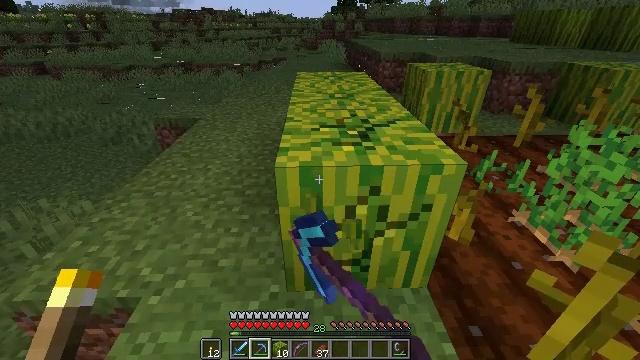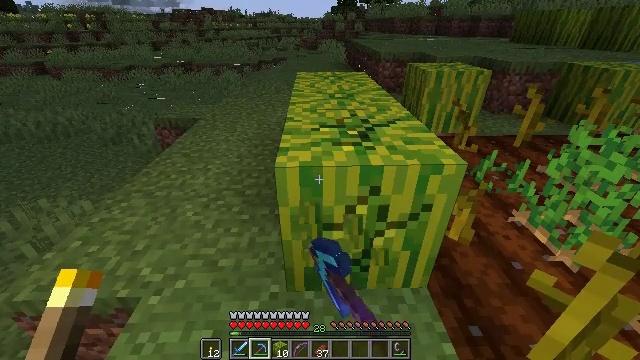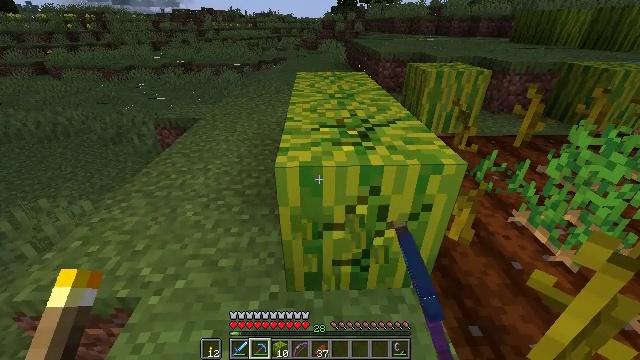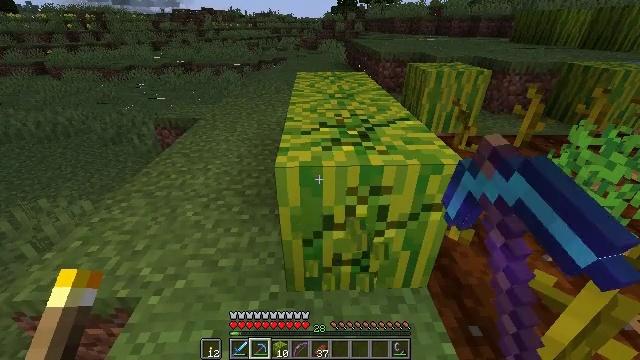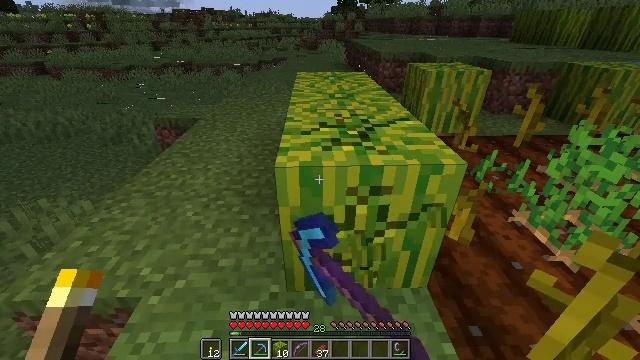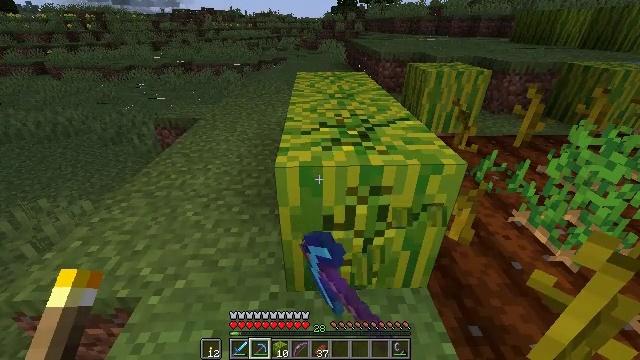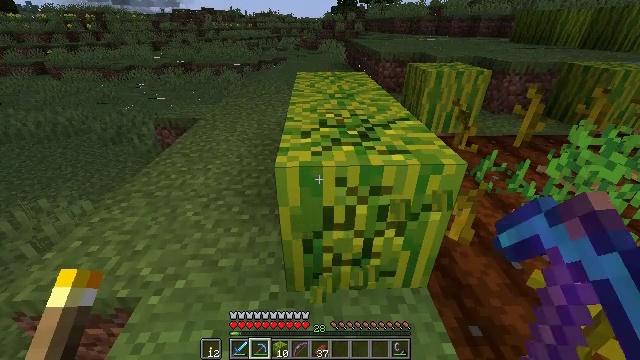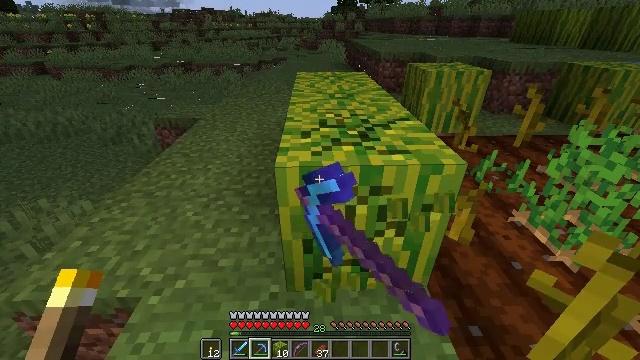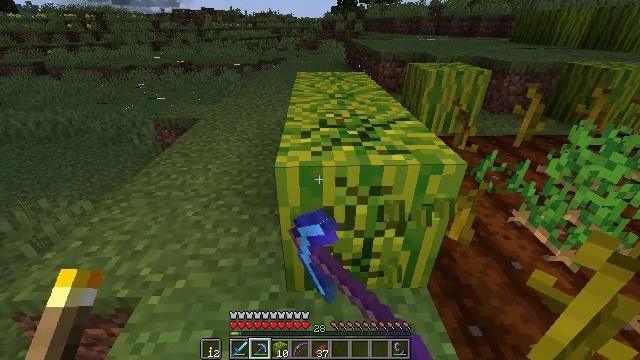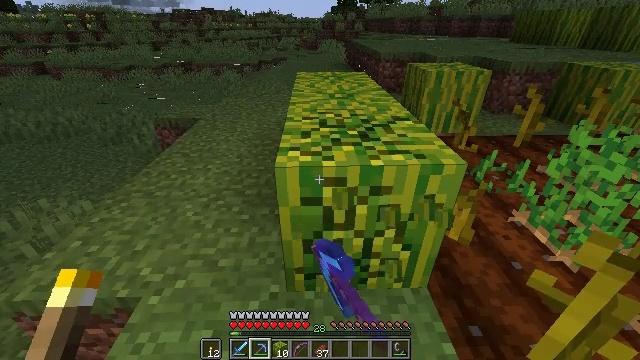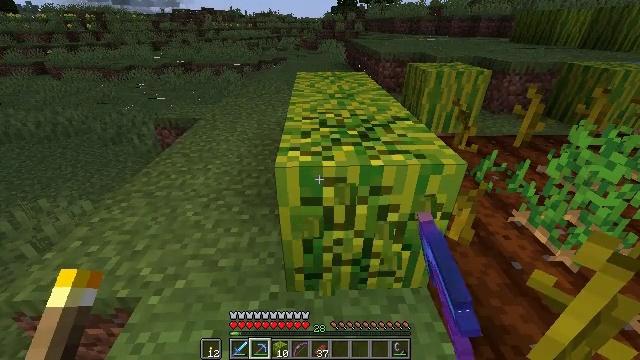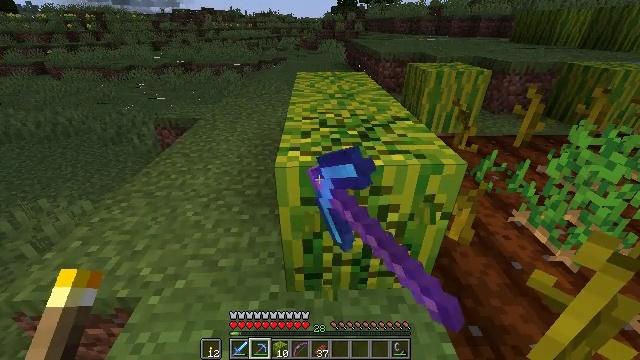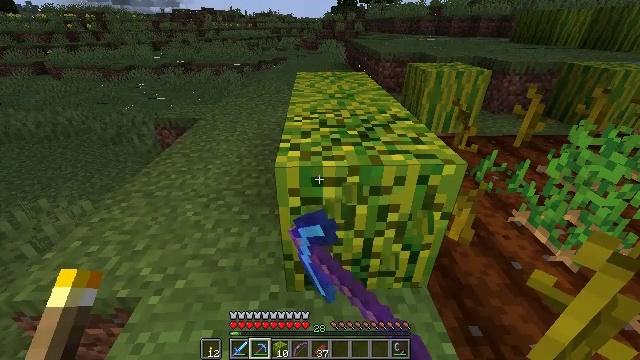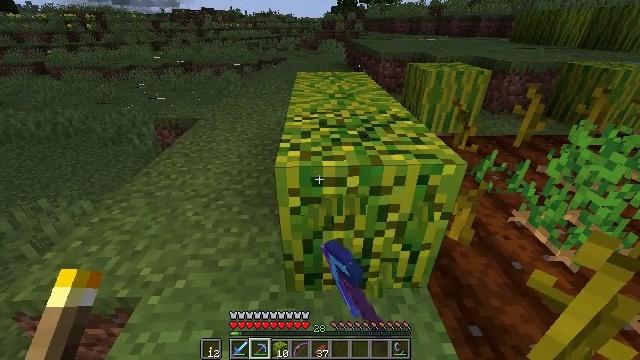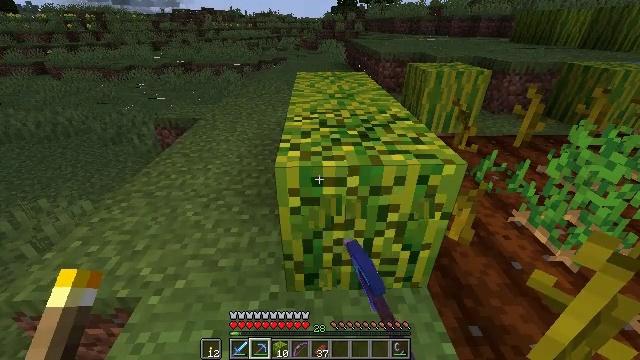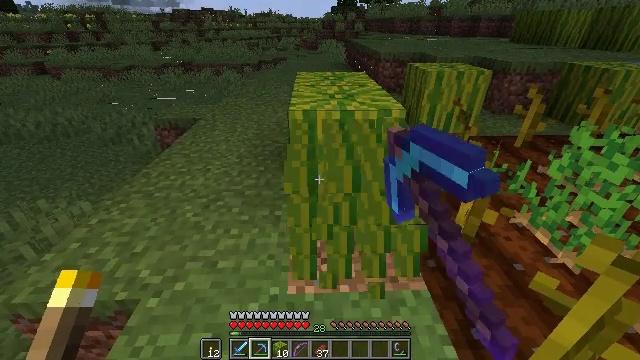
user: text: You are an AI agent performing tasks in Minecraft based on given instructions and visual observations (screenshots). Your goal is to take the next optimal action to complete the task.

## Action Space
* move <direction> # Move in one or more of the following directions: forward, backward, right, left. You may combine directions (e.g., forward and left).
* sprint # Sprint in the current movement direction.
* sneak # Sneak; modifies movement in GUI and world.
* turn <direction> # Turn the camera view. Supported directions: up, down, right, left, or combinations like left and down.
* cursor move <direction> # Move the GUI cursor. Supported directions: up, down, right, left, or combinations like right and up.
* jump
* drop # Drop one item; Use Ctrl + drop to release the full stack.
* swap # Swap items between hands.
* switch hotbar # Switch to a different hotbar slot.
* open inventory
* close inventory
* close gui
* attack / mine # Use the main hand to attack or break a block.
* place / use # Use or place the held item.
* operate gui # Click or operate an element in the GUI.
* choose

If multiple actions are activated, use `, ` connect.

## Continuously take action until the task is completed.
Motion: motion action
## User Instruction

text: Use right equipment to gather melon.
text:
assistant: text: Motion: attack / mine
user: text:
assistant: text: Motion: attack / mine
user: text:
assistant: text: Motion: attack / mine
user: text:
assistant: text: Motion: attack / mine
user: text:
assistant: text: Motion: attack / mine
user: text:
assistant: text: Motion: attack / mine
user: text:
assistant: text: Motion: attack / mine
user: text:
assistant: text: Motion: attack / mine
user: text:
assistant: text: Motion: attack / mine
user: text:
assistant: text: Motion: attack / mine
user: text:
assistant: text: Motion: attack / mine
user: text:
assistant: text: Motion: attack / mine
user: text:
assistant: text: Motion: attack / mine
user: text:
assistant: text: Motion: attack / mine
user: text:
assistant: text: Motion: move forward, attack / mine
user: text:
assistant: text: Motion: move forward, attack / mine
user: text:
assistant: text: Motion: move forward, attack / mine
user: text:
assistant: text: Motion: move forward, attack / mine
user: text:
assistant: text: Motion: attack / mine
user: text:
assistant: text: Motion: attack / mine
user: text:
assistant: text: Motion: attack / mine
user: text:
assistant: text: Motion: attack / mine
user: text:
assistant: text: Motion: attack / mine
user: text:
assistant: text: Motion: attack / mine
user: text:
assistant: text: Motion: attack / mine
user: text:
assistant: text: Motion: attack / mine
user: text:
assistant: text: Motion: attack / mine
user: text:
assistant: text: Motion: attack / mine
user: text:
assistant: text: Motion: attack / mine
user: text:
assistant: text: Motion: attack / mine